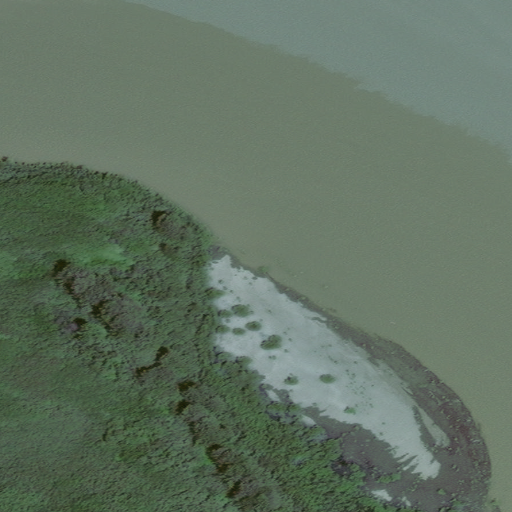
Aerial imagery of cape in Alaska named Island Point containing only unknown